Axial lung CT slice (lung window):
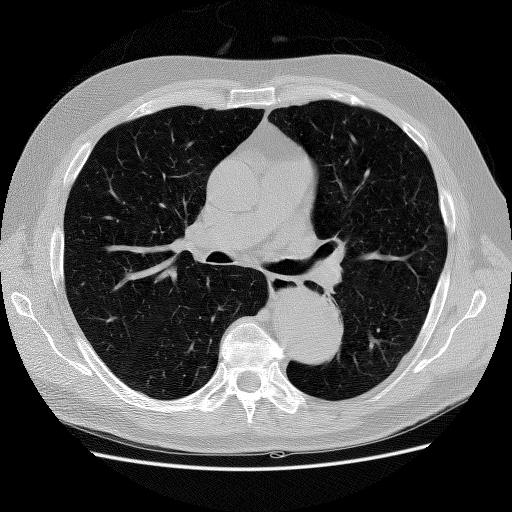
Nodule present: no